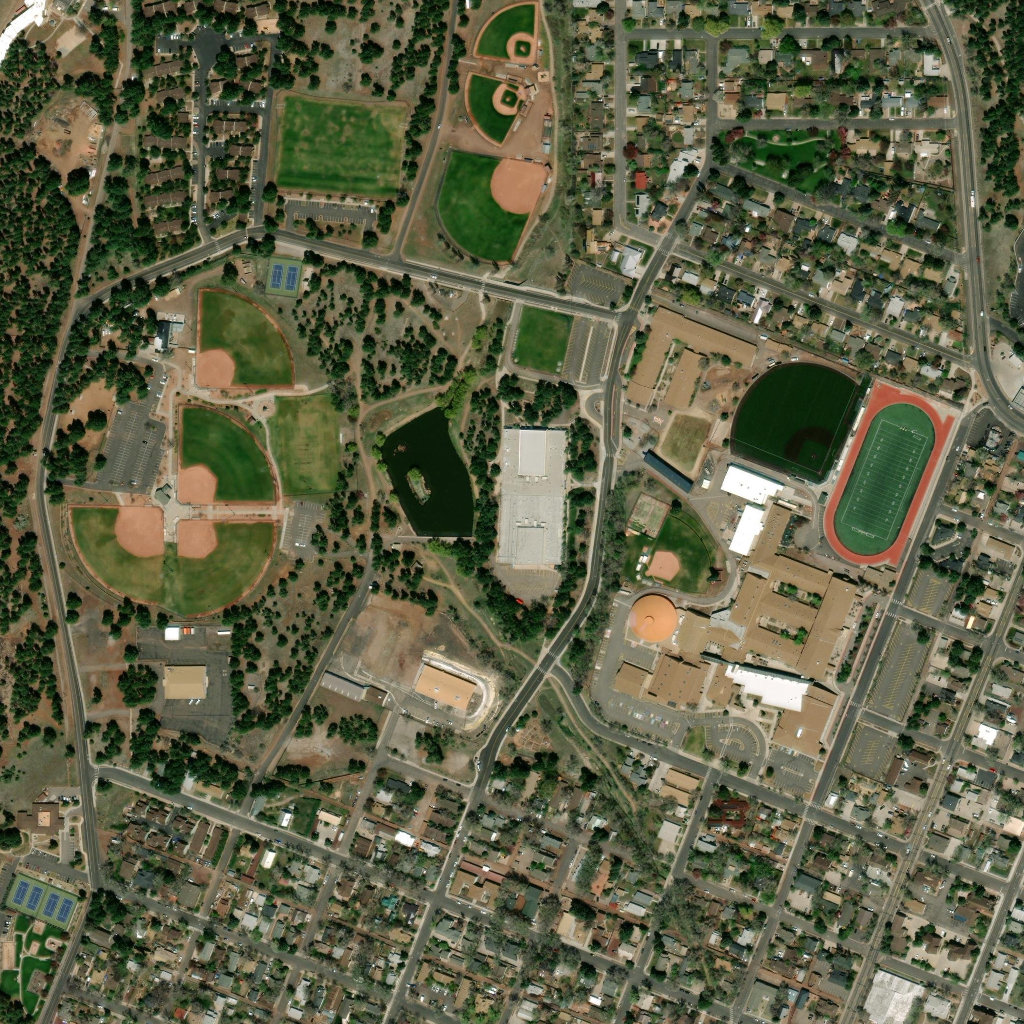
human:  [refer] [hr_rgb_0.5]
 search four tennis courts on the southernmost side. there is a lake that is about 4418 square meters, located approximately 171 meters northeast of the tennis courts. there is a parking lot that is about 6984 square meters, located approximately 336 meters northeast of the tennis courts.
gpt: <box>[[0, 85, 7, 90, 0]]</box>

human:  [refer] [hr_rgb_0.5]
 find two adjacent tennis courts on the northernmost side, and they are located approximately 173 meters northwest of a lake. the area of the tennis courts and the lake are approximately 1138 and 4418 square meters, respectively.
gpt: <box>[[25, 25, 29, 29, 0]]</box>

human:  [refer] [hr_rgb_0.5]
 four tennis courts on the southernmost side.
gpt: <box>[[0, 85, 7, 91, 0]]</box>